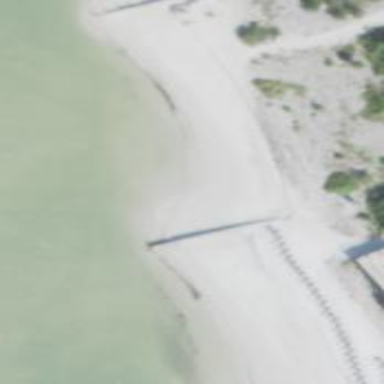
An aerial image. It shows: Breakwater structure.